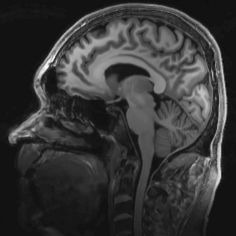
Label: notumor